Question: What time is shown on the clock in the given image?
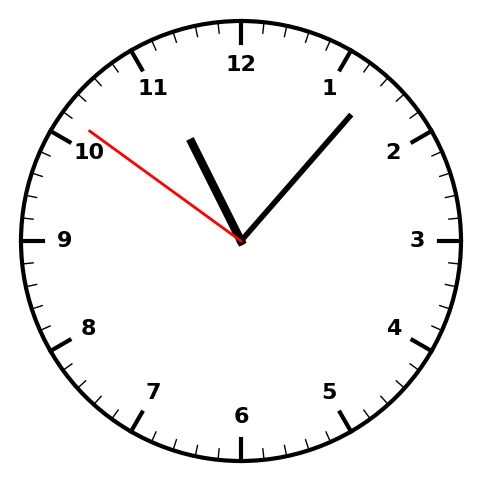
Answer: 11:06:51